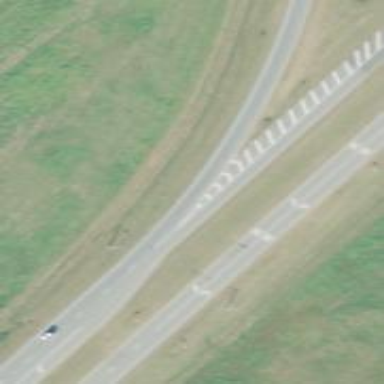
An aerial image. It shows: Expressway with asphalt surface categorized as trunk highway.